Field crop: maize
Growth stage: 2
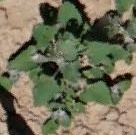
Species: chenopodium